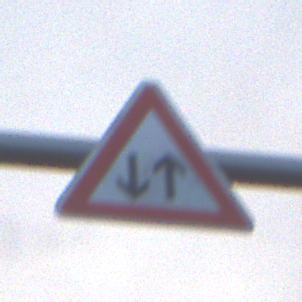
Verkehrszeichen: Gegenverkehr
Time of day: SunriseSunset
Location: Outdoor (Nature)
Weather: PartlyCloudy
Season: NotSpecified
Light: Natural